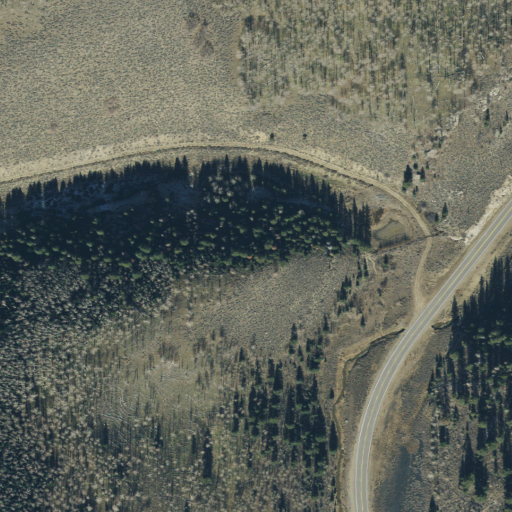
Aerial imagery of valley in Utah named Slaughter House Canyon containing deciduous forest, evergreen forest, open development, low intensity development, woody wetlands, and shrub